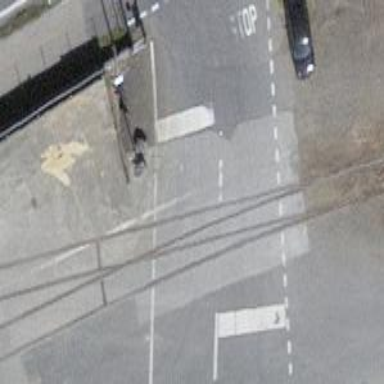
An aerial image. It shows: Railway level crossing.